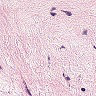
Metastatic tissue present: no